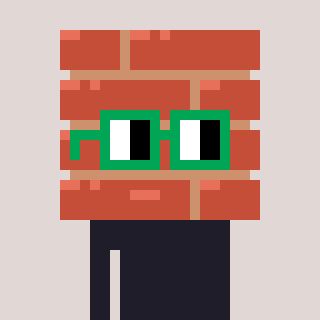
a pixel art character with square green glasses, a wall-shaped head and a teal-colored body on a warm background